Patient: sex F, age 65
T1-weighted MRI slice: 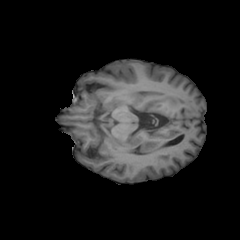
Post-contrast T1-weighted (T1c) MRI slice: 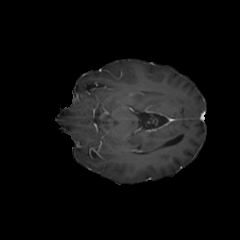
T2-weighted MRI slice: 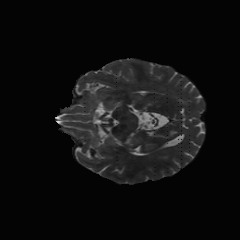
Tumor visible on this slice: no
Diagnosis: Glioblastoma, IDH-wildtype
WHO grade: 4